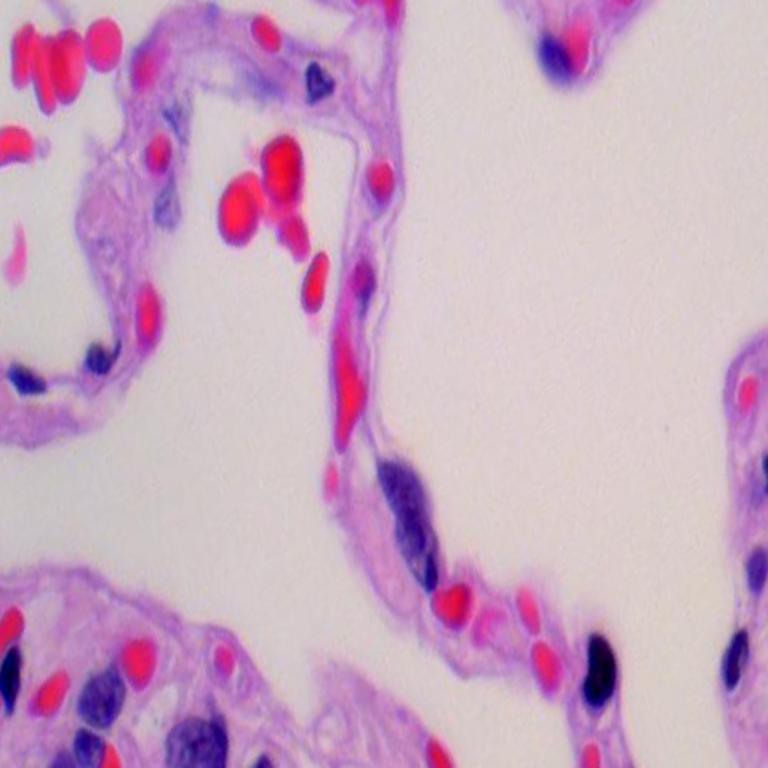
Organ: lung
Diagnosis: benign